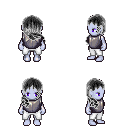
a pixel art fantasy rpg character, female body template, dark elf, purple skin, steel chest armor, white pants, gray right-swept hairstyle, four views (front, back, left, right), 2x2 character sprite sheet, small pixel art, hard edges, no anti-aliasing